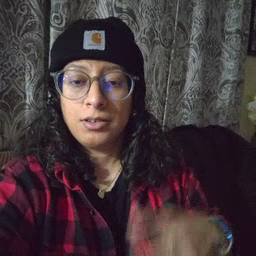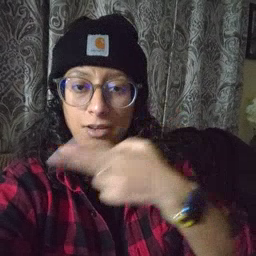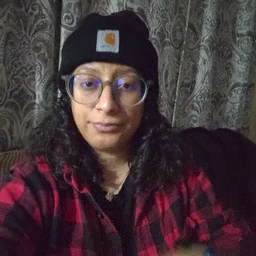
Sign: cut